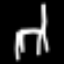
Label: chair